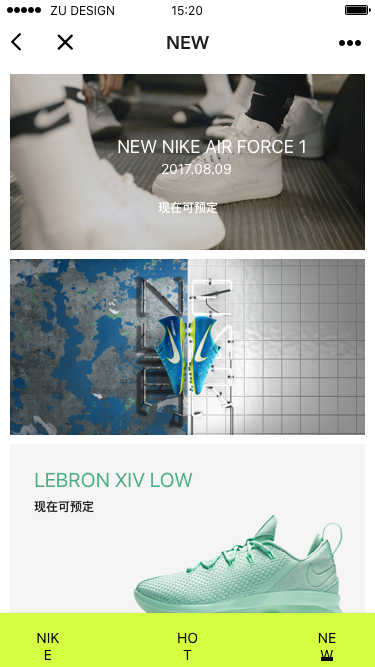
Text in this UI design:
现在可预定
NEW NIKE AIR FORCE 1
2017.08.09
LEBRON XIV LOW
现在可预定
NEW
15:20
ZU DESIGN
NIKE
HOT
NEW